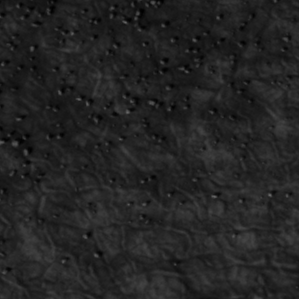
Label: non_frost